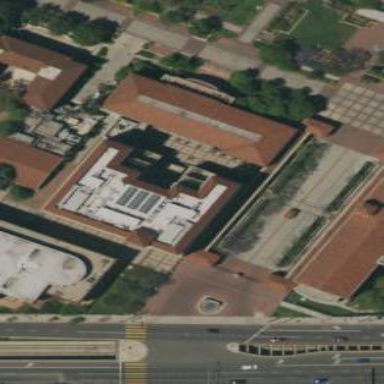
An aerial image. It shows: View of university building.